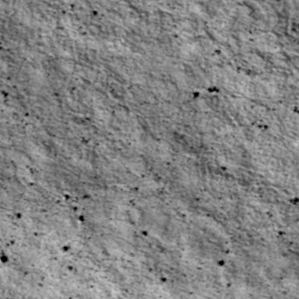
Label: non_frost